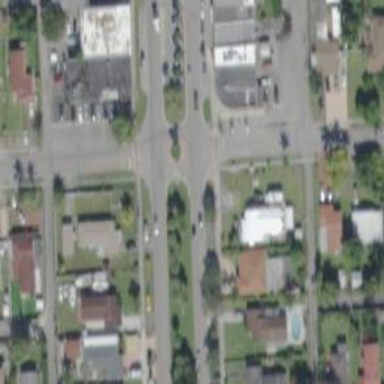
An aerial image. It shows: Turning loop on the road.